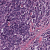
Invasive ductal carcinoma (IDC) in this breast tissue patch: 1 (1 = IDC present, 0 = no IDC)